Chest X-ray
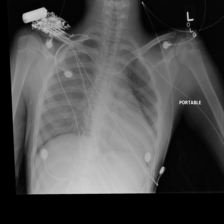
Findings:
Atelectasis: negative
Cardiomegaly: negative
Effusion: negative
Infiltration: negative
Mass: negative
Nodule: negative
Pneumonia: negative
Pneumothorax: negative
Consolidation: negative
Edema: negative
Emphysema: negative
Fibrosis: negative
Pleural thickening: negative
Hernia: negative